Question: I have a form with two text inputs and a select field. I am using bootstrap with jQuery .validate plugin. I am able to perform standard form validation. However, my form does not immediately validate following selection. The text fields work fine, but my select field will not validate after I select. It only validates after I click or tab out of the field. How can I fix this?
Here is a screenshot:

Here is my code:
'''
<form class="form-inline" role="form" id="addressForm" name="addressForm">
<legend>Search Your Property Here</legend>
<div class="form-group">
<label for="streetAddress" class="control-label">Street Address</label>
<input type="text" class="form-control" id="streetAddress" name="streetAddress" placeholder="Street Address">
</div>
<div class="form-group">
<label for="city" class="control-label">City</label>
<input class="form-control" type="text" id="city" name="city" placeholder="City">
</div>
<div class="form-group">
<label for="state" class="control-label">State</label>
<select name="state" class="form-control" id="state" name="state" required="required">
<option value="" selected="selected" hidden="hidden"></option>
<option value="AL">AL</option>
<option value="AK">AK</option>
<option value="AZ">AZ</option>
</select>
</div>
<button type="submit" name="submitBtn" id="submitBtn" class="btn btn-primary btn-large">Search</button>
</form>
'''
Here is my validation function:
'''
$(document).ready(function(){
$('#addressForm').validate({
rules: {
streetAddress: {
required: true
},
city: {
required: true
},
state: {
required: true
},
},
highlight: function(element) {
$(element).closest('.form-group').removeClass('has-success').addClass('has-error');
},
success: function(element) {
$(element).closest('.form-group').removeClass('has-error').addClass('has-success');
}
});
});
'''
Here are my added scripts:
'''
<script src="https://ajax.googleapis.com/ajax/libs/jquery/1.11.1/jquery.min.js"></script>
<script src="https://maxcdn.bootstrapcdn.com/bootstrap/3.2.0/js/bootstrap.min.js"></script>
<script src="http://ajax.aspnetcdn.com/ajax/jquery.validate/1.13.0/jquery.validate.min.js"></script>
<script src="http://ajax.aspnetcdn.com/ajax/jquery.validate/1.13.0/additional-methods.min.js"></script>
<script>
'''
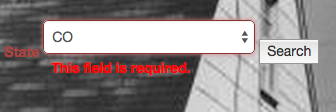
Answer: is working perfectly fine. Click the button to trigger the messages. As soon as you make a selection from the pull-down, the error message clears.
<URL>
Even with BootStrap installed, I cannot reproduce your issue...
<URL>
---
However, I suspect that your particular problem (the one we cannot see) is being caused by the improper usage of the 'success' callback in place of the 'unhighlight' callback function.
'''
highlight: function(element) {
$(element).closest('.form-group').removeClass('has-success').addClass('has-error');
},
unhighlight: function(element) { // <- do not use 'success' for this
$(element).closest('.form-group').removeClass('has-error').addClass('has-success');
}
'''
<URL>
---
The 'success' callback is primarily used for manipulating the message label on valid elements, such as adding a green checkmark. (Because, by default, the message label is hidden on valid elements). Unfortunately, many of the online demos and tutorials show 'success' being used where 'unhighlight' would be much more appropriate.
If you're using the 'highlight' callback function to override the default behavior, then you should also use the 'unhighlight' callback function to perform the opposite actions.
To be more specific, your code only over-rides the built-in 'highlight' function leaving the built-in 'unhighlight' function in place... so the classes are not being added/removed exactly as designed.
---
Using the same file versions that you referenced in your latest edit, it's still working...
<URL>